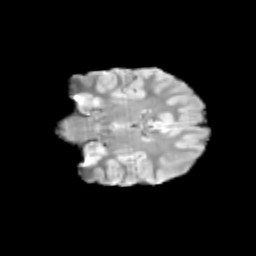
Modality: T2w
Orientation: coronal
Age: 11
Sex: male
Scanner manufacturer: siemens
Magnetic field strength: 3 T
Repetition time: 3.8 s
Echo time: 0.07 s